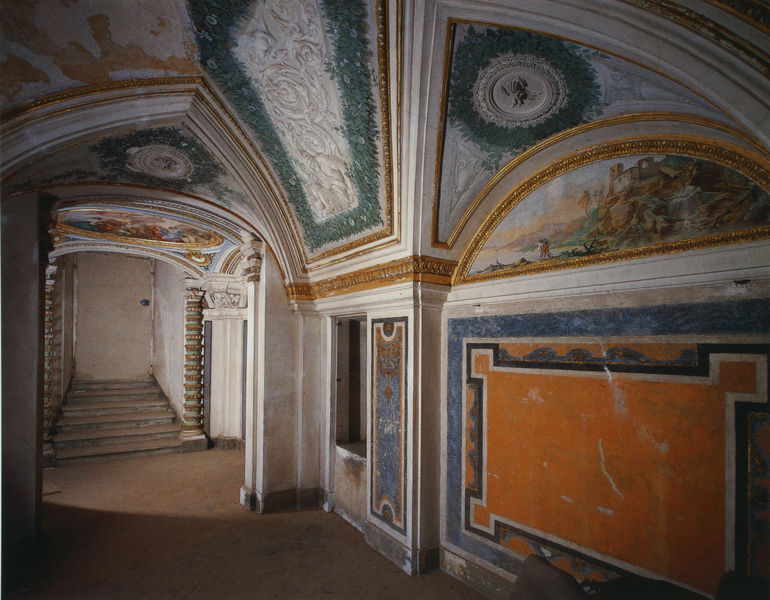
Titel: Mezzaningeschoss
Künstler: Pietro da Cortona
Standort: Florenz
Institution: Palazzo Pitti
Schlagwörter: blau, blätter, felsen, gemälde, meer, schatten, wasser, weiß, gelb, grün, landschaft, menschen, ocker, see, ausschnitt, bunt, fenster, hintergrund, licht, marmor, orange, pfeiler, raum, schmuck, säule, säulen, tür, türkis, zimmer, blick, gebäude, rot, schloss, beige, malerei, muster, ornament, wand, architektur, barock, rahmen, sockel, stein, bild, gewässer, kirche, boden, gold, interieur, decke, innen, borte, renaissance, rokoko, wald, wasserfall, kreis, rund, tondo, umrandung, ranken, hellblau, relief, farbig, bogen, italien, berge, fels, fläche, gebirge, farbe, pilaster, rand, saal, figuren, treppe, treppen, dekoration, painting, spitz, detail, dekor, floral, ornamente, verzierung, wandgemälde, wandmalerei, lciht, stuck, aufgang, durchgang, innenansicht, stufe, stufen, halle, pfosten, foto, fotografie, photographie, bögen, segment, wände, eingang, gang, nische, treppenstufen, ruine, gewölbe, burg, eckig, medaillon, vergoldet, kloster, palast, beton, rippen, flur, kranz, pracht, gedreht, zwickel, kapitelle, photo, verziert, fries, geometrisch, sims, putz, risalit, farbfoto, rosette, spitzbogen, spitzbögen, grab, dekce, mauern, wanderer, rundbögen, kaulbach, fresken, treppenhaus, muschel, deckengemälde, fresko, stuckdecke, gips, oranament, bemalung, schief, gün, eierstab, frün, rosetten, golf, oragne, kapitel, gebälk, kreuzgang, tympanon, nischen, profanbau, krypta, bogengang, lisene, nisce, lünette, art, wandbemalung, architketur, wandfelder, freske, lorrain, fresco, paint, deckenfresko, trompe, landschaften, stichkappe, stichkappen, lapislazuli, bildfeld, zwickelfeld, mural, cieling, trompen, gewöbe, türlis, gebäudeteil, katakombem, obal, perlschnurr, stifen, tondierte säulen, vergoödet, kris, pompeiji, stairway, segmentfeld, hand paint